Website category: phone
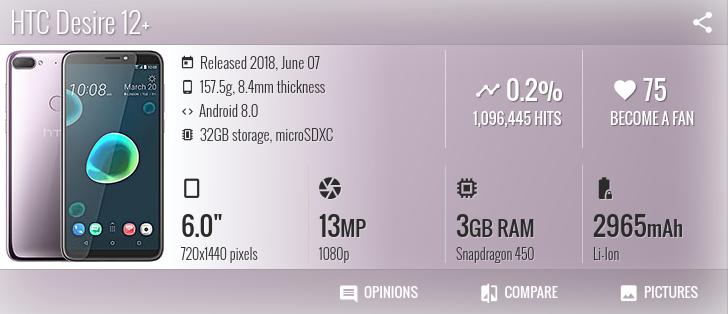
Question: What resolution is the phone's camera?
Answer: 1080p

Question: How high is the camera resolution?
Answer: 1080p

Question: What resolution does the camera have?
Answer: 1080p

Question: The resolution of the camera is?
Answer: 1080p

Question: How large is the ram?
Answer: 3 GB RAM

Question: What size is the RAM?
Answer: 3 GB RAM

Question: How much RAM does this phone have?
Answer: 3 GB RAM

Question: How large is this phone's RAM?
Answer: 3 GB RAM

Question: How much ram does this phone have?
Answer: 3 GB RAM

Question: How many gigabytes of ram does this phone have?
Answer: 3 GB RAM

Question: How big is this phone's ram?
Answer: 3 GB RAM

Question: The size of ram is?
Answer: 3 GB RAM

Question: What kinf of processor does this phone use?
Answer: Snapdragon 450

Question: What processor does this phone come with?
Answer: Snapdragon 450

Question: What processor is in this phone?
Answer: Snapdragon 450

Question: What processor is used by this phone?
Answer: Snapdragon 450

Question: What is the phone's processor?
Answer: Snapdragon 450

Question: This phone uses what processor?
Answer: Snapdragon 450

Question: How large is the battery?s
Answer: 2965 mAh

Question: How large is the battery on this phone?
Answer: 2965 mAh

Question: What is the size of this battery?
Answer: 2965 mAh

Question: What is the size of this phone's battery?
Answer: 2965 mAh

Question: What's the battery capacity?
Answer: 2965 mAh

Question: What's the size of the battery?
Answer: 2965 mAh

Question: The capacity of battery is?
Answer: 2965 mAh